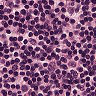
Metastatic tissue present: no